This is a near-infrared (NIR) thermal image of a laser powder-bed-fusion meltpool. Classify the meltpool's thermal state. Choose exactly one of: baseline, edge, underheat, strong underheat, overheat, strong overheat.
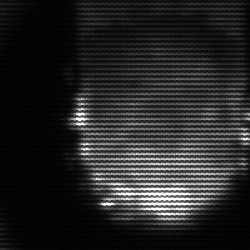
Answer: baseline